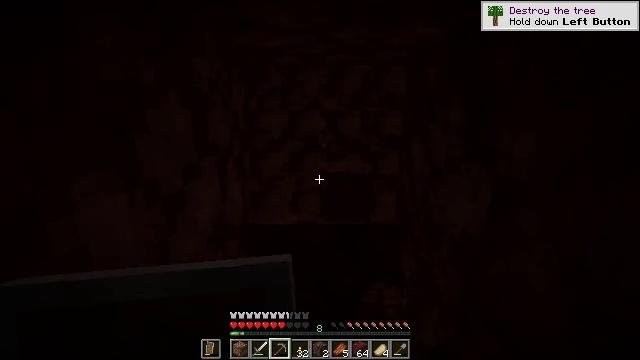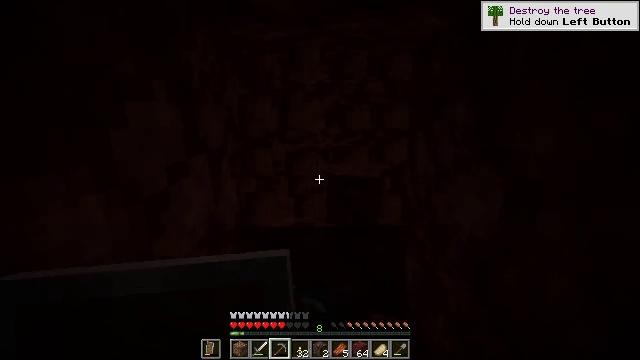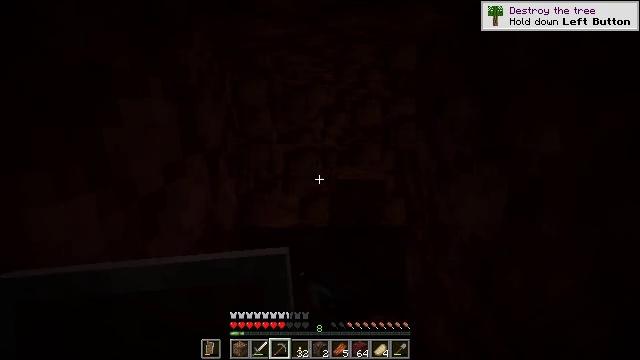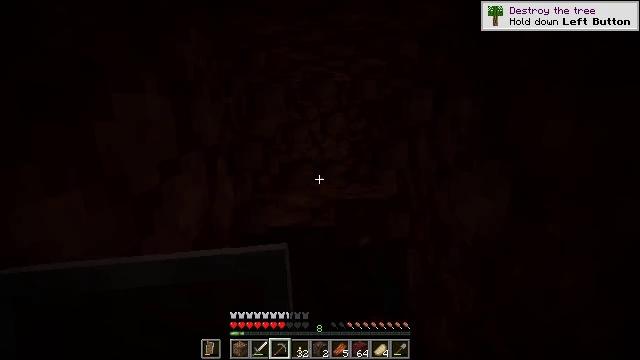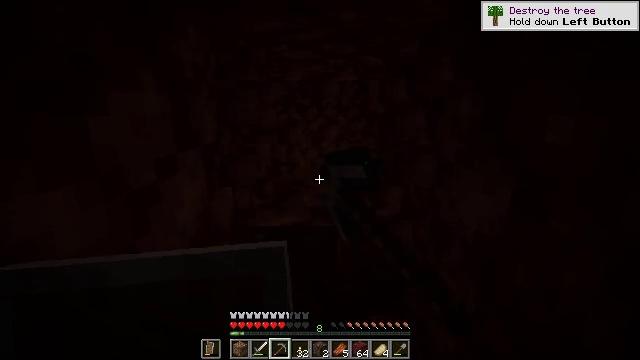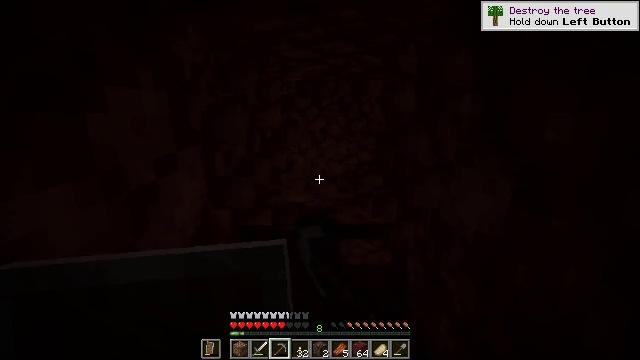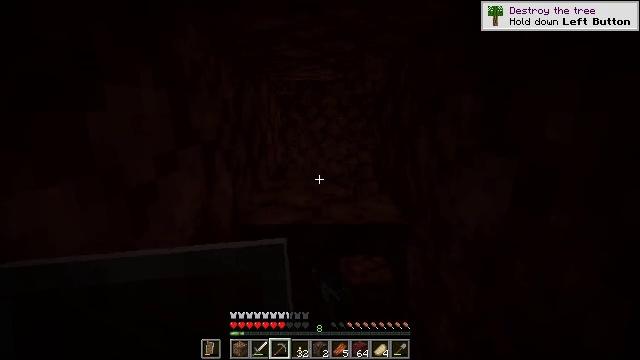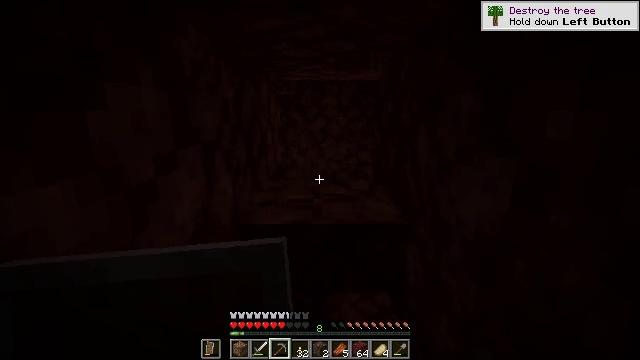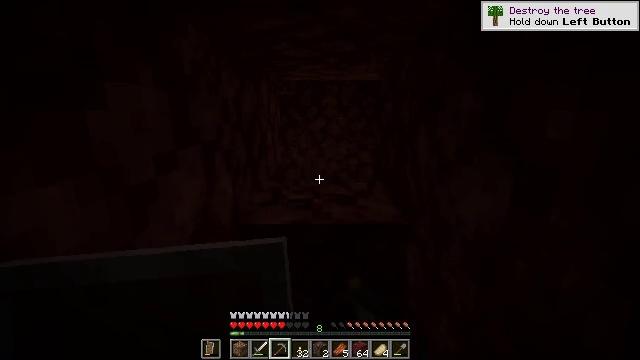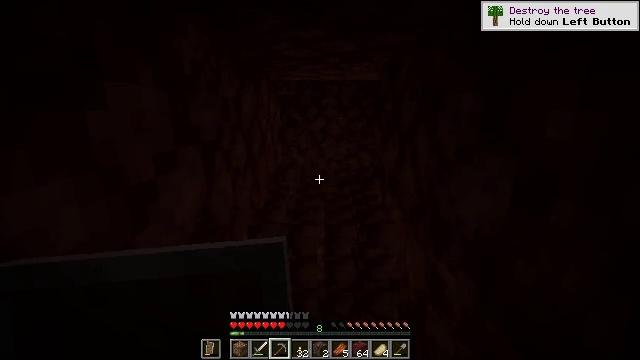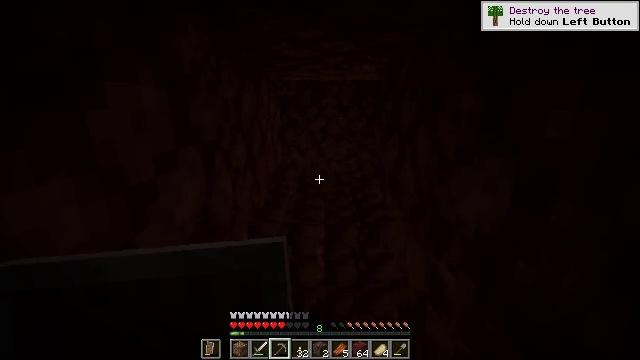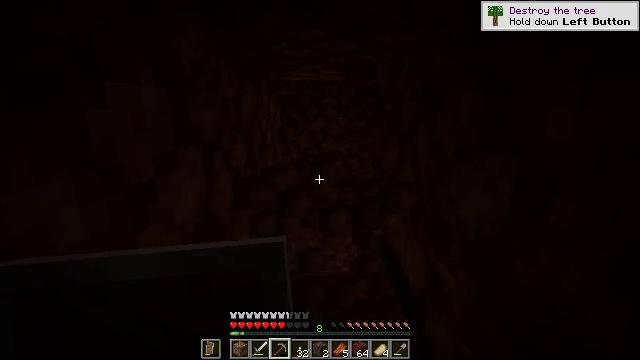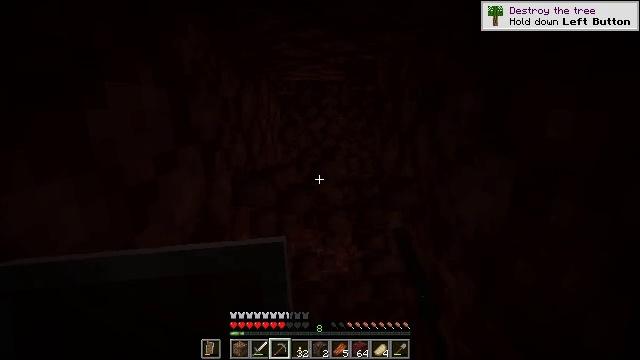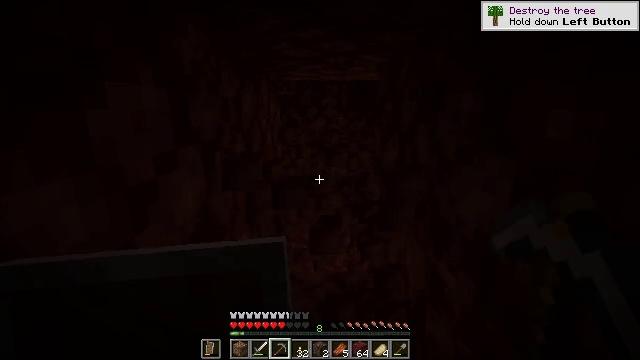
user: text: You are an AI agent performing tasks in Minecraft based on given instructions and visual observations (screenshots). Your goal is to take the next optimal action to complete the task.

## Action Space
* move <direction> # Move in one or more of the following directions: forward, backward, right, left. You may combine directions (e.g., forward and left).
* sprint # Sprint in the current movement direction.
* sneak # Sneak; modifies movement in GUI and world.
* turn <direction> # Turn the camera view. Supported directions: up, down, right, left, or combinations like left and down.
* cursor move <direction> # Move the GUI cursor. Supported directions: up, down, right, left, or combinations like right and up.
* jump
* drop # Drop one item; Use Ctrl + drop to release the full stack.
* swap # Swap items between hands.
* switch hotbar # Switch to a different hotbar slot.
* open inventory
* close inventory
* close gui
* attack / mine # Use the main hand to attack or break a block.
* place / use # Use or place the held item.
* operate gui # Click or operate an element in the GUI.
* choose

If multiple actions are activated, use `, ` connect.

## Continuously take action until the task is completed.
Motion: motion action
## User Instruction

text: Mine the netherrack in the Nether.
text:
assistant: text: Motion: attack / mine
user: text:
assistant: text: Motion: attack / mine
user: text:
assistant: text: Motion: attack / mine
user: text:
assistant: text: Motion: attack / mine
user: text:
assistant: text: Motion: attack / mine
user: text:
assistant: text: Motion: attack / mine
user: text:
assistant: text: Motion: attack / mine
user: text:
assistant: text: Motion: attack / mine
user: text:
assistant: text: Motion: attack / mine
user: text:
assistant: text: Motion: attack / mine
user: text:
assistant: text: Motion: attack / mine
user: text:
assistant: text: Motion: attack / mine
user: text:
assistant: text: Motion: attack / mine
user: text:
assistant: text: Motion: attack / mine